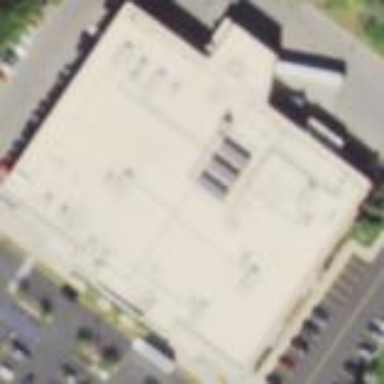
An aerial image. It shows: Supermarket building.